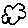
Label: cloud